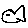
Label: fish